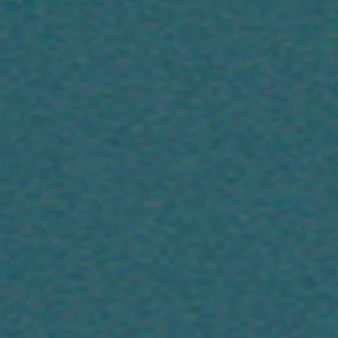
Label: other